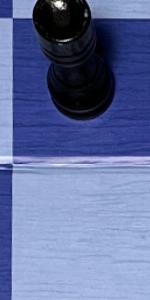
Label: Empty